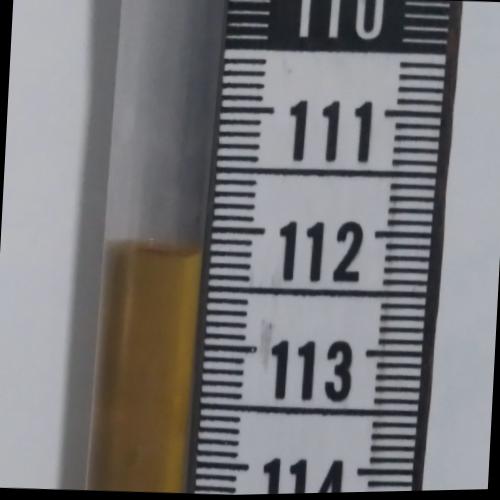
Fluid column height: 112.2 cm